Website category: auto
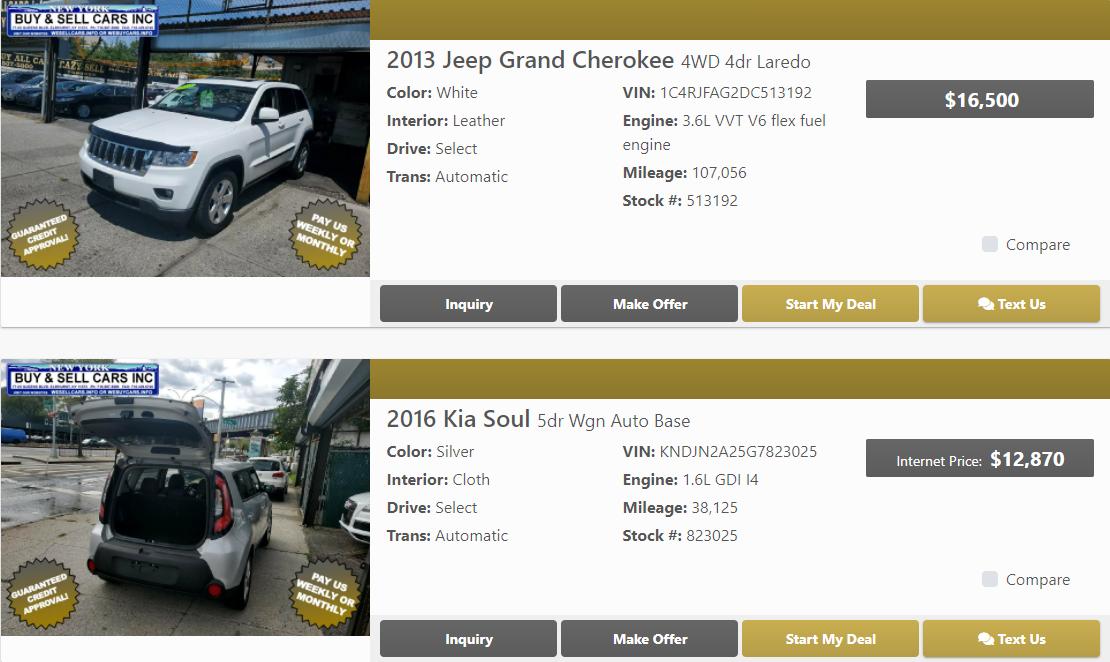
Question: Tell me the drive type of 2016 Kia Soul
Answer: Select

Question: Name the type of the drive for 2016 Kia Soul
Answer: Select

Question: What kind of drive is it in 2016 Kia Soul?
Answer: Select

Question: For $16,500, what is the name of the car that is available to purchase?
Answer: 2013 Jeep Grand Cherokee

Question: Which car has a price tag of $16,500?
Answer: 2013 Jeep Grand Cherokee

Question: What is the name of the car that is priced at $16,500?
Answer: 2013 Jeep Grand Cherokee

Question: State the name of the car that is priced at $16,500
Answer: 2013 Jeep Grand Cherokee

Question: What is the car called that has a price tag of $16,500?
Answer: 2013 Jeep Grand Cherokee

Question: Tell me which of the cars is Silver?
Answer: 2016 Kia Soul

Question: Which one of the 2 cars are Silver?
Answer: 2016 Kia Soul

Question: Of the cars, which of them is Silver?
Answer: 2016 Kia Soul

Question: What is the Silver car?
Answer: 2016 Kia Soul

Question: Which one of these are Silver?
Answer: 2016 Kia Soul

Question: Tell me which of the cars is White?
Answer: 2013 Jeep Grand Cherokee

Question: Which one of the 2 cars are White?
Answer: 2013 Jeep Grand Cherokee

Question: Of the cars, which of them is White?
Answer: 2013 Jeep Grand Cherokee

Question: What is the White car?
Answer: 2013 Jeep Grand Cherokee

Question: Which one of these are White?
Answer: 2013 Jeep Grand Cherokee

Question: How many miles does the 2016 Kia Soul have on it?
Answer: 38,125

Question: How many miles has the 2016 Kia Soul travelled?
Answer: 38,125

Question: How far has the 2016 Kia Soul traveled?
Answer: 38,125

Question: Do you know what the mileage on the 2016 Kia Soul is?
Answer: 38,125

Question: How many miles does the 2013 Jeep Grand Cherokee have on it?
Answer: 107,056

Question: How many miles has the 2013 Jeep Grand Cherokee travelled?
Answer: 107,056

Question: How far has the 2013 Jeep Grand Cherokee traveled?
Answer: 107,056

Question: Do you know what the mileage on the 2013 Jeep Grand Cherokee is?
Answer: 107,056